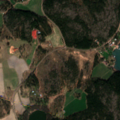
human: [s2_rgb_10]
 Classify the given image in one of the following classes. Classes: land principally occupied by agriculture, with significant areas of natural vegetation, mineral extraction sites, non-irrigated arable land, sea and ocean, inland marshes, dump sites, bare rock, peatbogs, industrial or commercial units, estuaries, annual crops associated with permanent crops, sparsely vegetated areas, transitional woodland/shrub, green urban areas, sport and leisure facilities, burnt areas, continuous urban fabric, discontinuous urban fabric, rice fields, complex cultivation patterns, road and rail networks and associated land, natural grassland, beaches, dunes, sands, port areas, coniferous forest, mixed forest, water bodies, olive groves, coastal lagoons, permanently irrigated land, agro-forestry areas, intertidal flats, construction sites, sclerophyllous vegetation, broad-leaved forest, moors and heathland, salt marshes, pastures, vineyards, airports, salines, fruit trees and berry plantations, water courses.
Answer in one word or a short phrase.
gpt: land principally occupied by agriculture, with significant areas of natural vegetation, coniferous forest, mixed forest, bare rock, sea and ocean